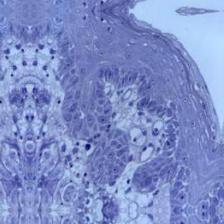
Diagnosis: Normal